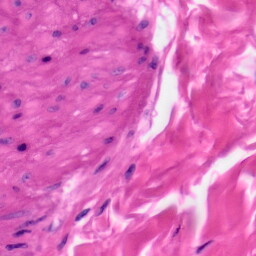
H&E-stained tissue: Skin